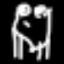
Label: frog